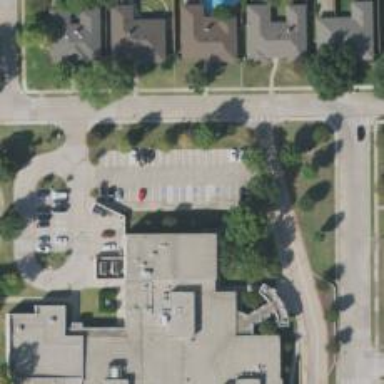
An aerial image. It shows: Parking space.